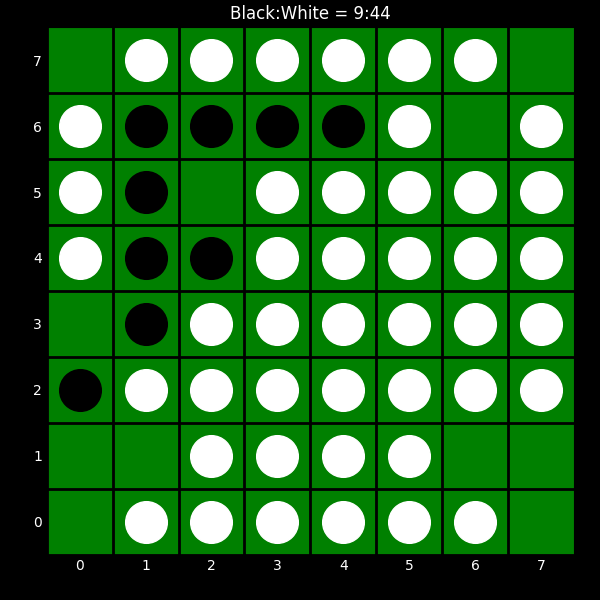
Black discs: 9
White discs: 44